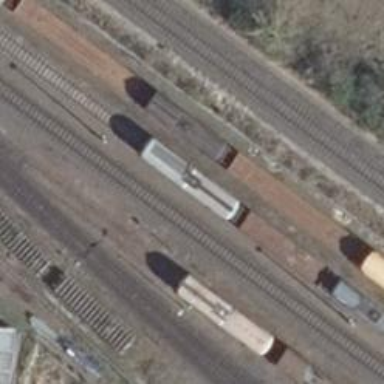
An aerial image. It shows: Rail spur service.